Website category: university
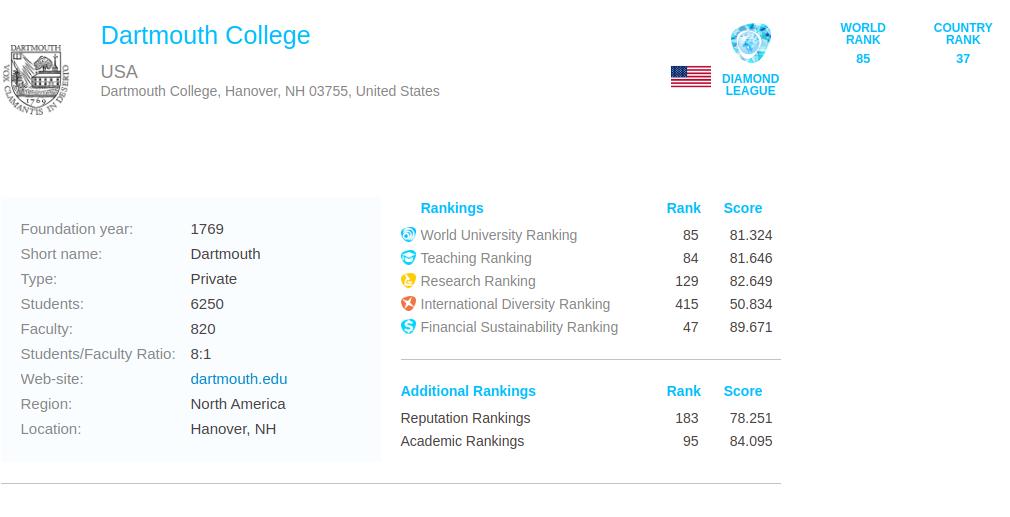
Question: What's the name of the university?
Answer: Dartmouth College

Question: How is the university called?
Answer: Dartmouth College

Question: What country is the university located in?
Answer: USA

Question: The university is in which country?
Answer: USA

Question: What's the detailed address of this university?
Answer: Dartmouth College, Hanover, NH 03755, United States

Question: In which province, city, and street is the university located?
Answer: Dartmouth College, Hanover, NH 03755, United States

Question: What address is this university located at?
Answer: Dartmouth College, Hanover, NH 03755, United States

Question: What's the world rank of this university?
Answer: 85

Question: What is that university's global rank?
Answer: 85

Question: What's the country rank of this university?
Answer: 37

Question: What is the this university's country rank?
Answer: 37

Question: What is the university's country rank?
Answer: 37

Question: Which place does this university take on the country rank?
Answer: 37

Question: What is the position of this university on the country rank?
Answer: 37

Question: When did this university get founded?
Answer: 1769

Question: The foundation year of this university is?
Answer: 1769

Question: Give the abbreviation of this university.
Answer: Dartmouth

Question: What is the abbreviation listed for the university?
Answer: Dartmouth

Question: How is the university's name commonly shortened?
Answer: Dartmouth

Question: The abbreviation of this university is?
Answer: Dartmouth

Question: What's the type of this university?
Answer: Private

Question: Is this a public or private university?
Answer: Private

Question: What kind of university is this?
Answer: Private

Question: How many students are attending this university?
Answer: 6250

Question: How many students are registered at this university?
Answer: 6250

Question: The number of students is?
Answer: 6250

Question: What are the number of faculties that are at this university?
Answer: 820

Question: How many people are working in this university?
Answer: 820

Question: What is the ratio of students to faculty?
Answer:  8 : 1

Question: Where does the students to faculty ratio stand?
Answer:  8 : 1

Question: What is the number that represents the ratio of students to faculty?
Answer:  8 : 1

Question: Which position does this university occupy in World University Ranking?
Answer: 85

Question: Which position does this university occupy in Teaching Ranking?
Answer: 84

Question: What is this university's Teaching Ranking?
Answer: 84

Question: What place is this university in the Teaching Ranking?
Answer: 84

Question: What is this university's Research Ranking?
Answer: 129

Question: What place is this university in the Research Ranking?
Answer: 129

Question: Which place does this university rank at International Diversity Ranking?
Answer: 415

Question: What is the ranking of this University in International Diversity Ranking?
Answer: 415

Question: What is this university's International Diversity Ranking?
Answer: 415

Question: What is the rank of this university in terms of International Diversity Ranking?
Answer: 415

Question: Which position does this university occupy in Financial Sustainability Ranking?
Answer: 47

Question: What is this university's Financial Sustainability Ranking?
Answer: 47

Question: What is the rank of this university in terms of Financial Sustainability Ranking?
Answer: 47

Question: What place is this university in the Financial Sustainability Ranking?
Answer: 47

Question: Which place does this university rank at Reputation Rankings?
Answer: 183

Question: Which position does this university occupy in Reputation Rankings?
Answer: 183

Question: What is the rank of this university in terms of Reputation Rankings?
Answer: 183

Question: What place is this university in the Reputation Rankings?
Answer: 183

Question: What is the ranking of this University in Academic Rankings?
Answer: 95

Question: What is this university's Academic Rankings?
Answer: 95

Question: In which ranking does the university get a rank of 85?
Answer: World University Ranking

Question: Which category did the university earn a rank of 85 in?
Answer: World University Ranking

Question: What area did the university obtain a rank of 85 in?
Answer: World University Ranking

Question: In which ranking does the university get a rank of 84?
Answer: Teaching Ranking

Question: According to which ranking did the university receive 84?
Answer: Teaching Ranking

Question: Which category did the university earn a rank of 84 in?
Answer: Teaching Ranking

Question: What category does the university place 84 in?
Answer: Teaching Ranking

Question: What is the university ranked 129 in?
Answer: Research Ranking

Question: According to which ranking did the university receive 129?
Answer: Research Ranking

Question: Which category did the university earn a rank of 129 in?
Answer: Research Ranking

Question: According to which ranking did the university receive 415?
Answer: International Diversity Ranking

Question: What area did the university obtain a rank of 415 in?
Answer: International Diversity Ranking

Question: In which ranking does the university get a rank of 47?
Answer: Financial Sustainability Ranking